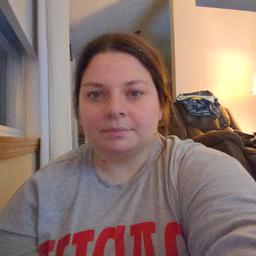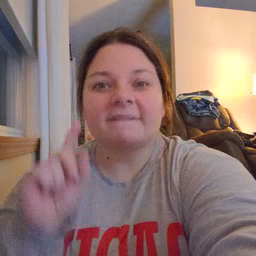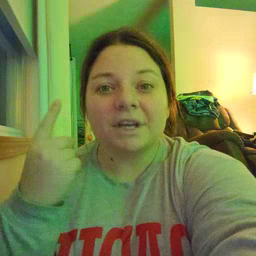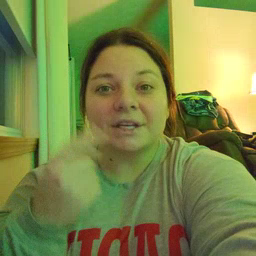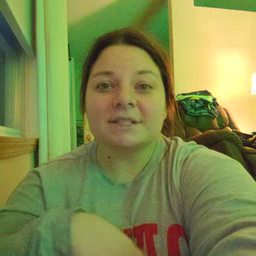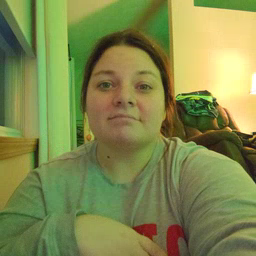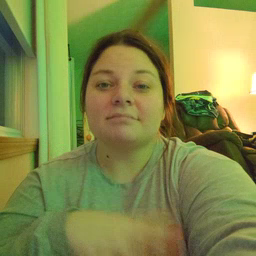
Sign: first